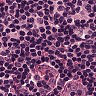
Metastatic tissue present: no